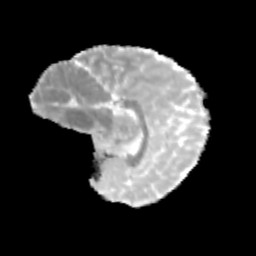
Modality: MD
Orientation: sagittal
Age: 13
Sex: male
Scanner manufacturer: siemens
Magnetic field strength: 3 T
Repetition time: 3.8 s
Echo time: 0.07 s